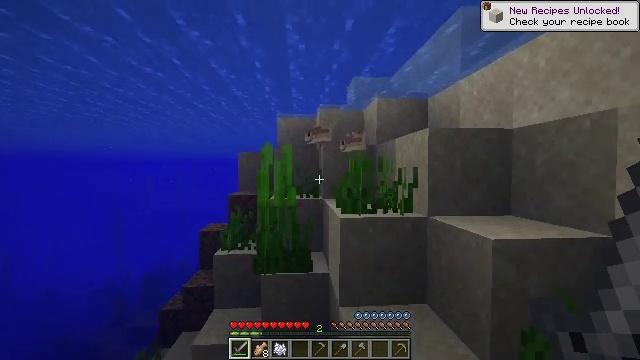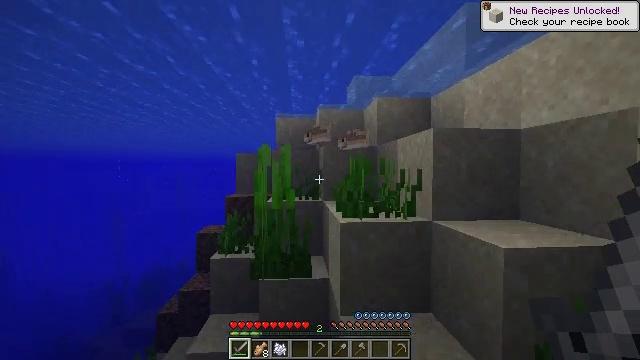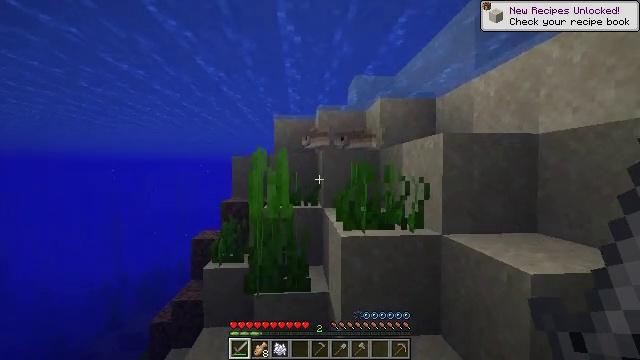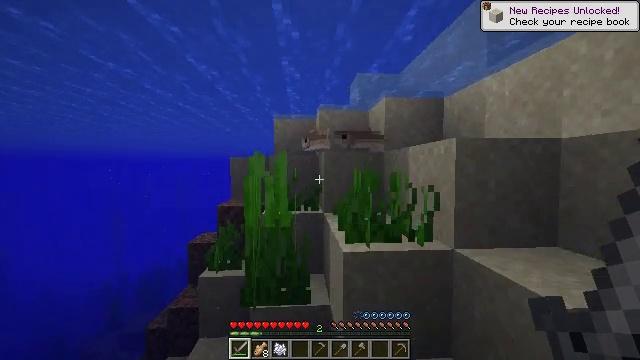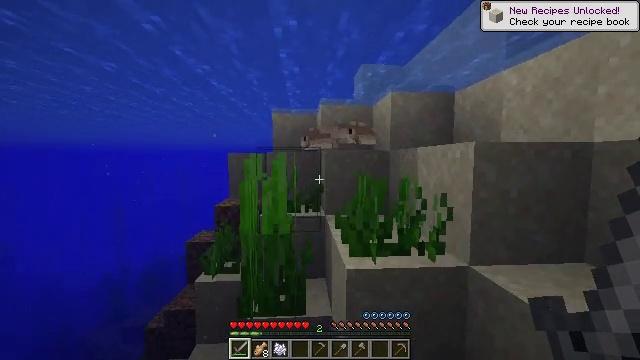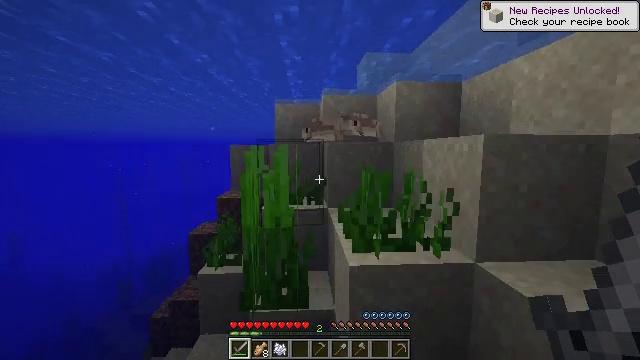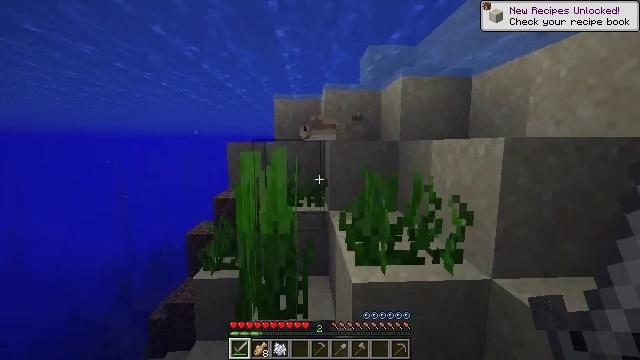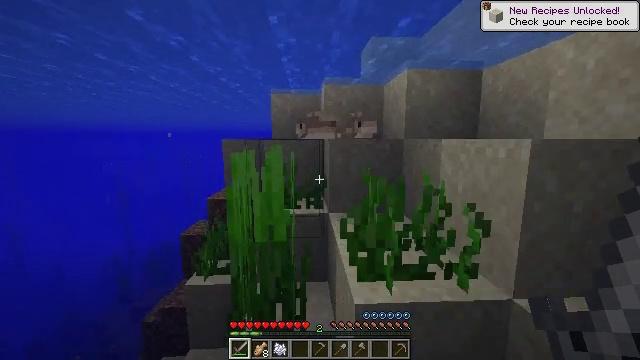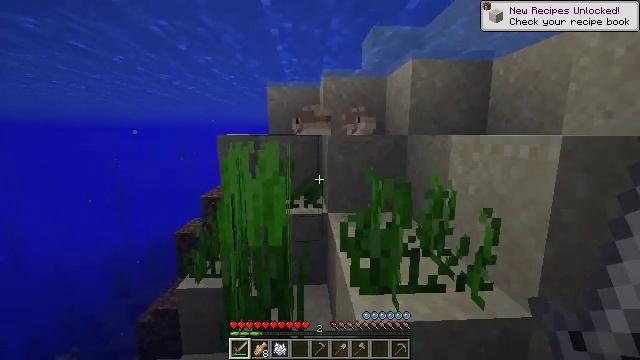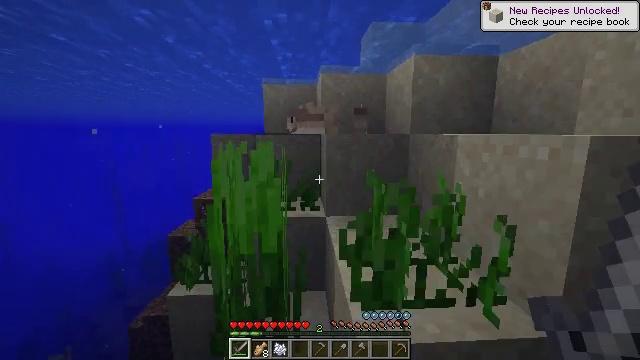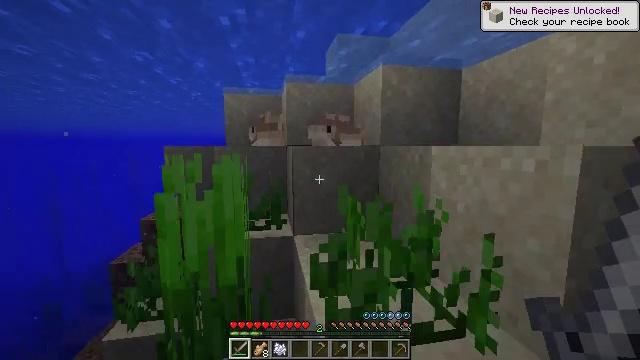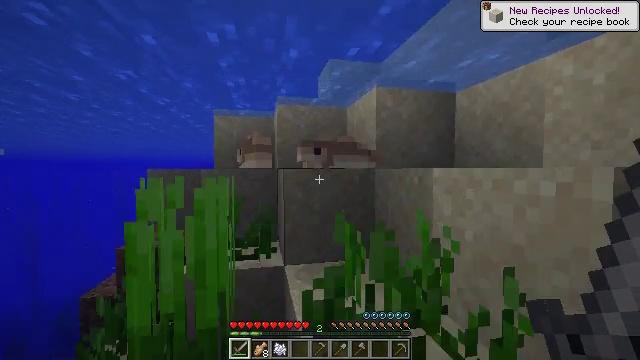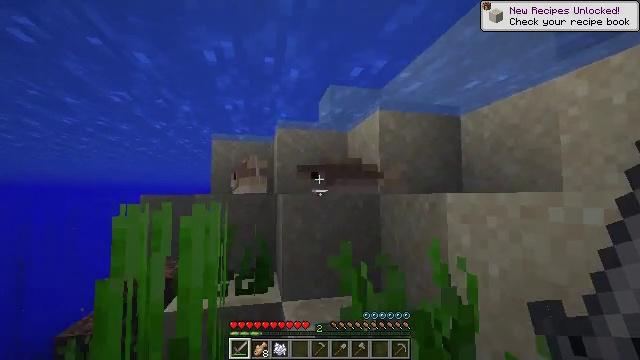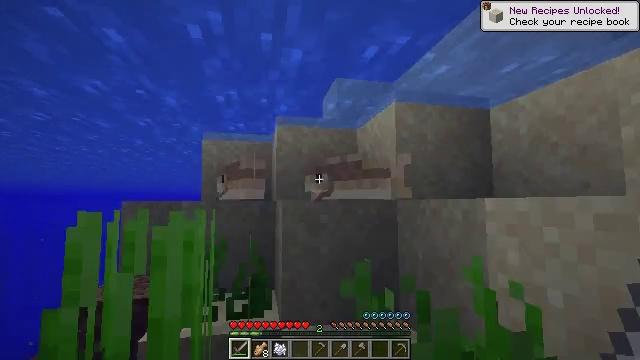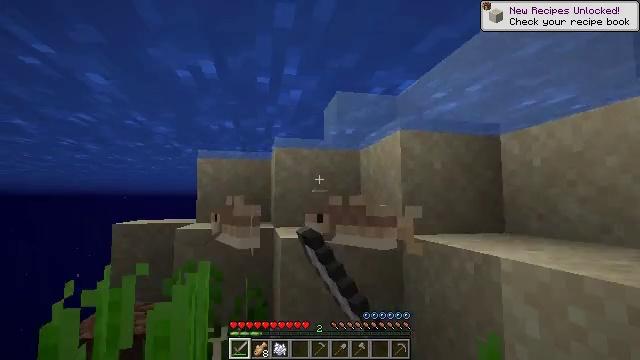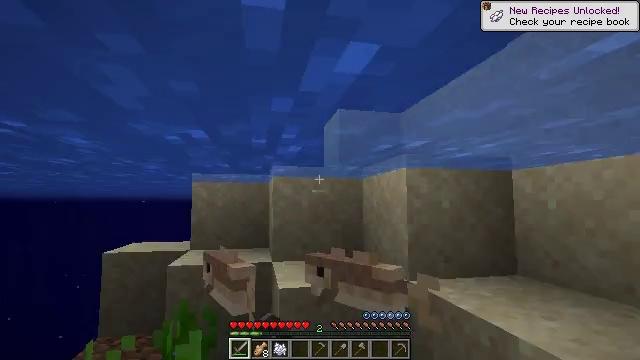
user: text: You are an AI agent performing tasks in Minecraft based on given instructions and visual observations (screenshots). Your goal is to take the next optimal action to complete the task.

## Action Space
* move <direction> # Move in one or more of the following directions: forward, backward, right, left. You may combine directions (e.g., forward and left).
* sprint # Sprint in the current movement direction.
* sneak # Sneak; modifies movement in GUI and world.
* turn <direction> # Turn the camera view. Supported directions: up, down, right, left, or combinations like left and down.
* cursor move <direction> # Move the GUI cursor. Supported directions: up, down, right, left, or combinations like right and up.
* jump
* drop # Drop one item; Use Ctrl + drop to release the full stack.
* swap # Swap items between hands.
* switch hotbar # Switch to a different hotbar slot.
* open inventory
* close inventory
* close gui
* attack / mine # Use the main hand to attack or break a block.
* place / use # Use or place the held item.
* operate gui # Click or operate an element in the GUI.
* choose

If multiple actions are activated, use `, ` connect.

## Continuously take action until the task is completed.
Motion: motion action
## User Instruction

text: Kill mobs in water.
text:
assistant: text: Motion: move forward, jump
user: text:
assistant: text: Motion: move forward, jump
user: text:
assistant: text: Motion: move forward, jump
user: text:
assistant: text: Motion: move forward, turn down, jump
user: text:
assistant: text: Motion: move forward, turn down
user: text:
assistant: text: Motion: move forward, turn down
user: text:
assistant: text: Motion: move forward, turn down
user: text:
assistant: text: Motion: move forward, turn down
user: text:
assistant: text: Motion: move forward
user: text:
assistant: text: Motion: move forward, turn right and up
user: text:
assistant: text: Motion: move forward, turn right and up
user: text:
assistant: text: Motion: turn up
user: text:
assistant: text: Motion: turn up, attack / mine
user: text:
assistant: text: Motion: attack / mine
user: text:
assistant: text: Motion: attack / mine
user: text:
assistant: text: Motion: attack / mine
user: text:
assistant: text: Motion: no_op
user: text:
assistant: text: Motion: move forward, turn down
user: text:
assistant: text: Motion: move forward, turn down
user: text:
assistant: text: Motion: move forward, turn down
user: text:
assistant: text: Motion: move forward and move left, turn down
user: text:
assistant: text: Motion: move forward and move left, turn down
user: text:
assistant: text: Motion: move forward and move left, turn down
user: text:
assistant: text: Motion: move forward and move left, turn down
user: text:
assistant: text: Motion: move forward and move left, turn down
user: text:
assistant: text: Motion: move forward and move left, turn down
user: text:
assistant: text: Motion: move forward and move left
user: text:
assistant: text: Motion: move forward
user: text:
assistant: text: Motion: move forward
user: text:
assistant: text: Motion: move forward, turn left and down